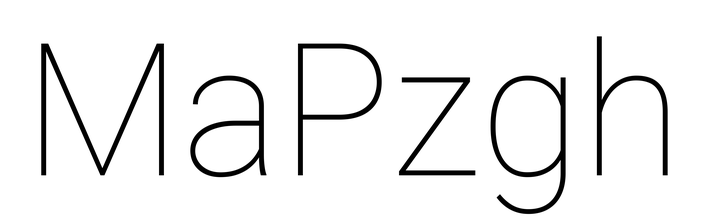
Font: Roboto_Thin